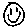
Label: smiley face